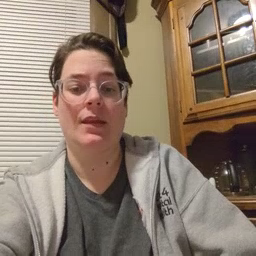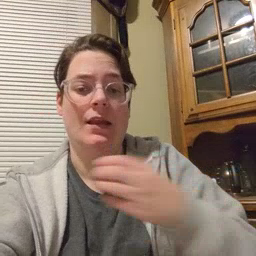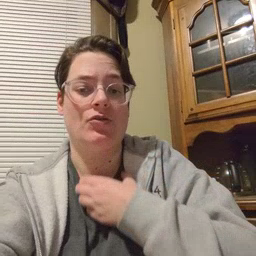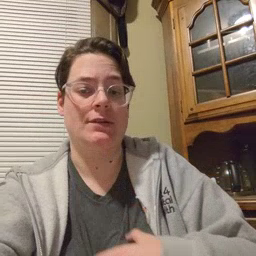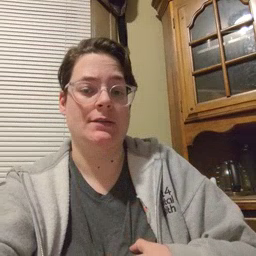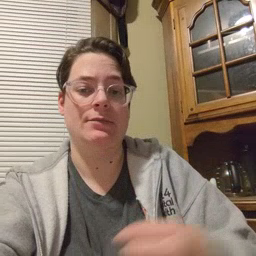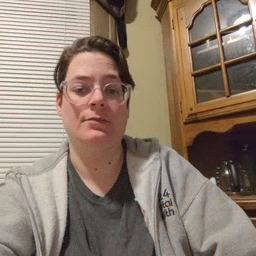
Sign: hungry